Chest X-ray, AP view. Patient: 58 years old, sex M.
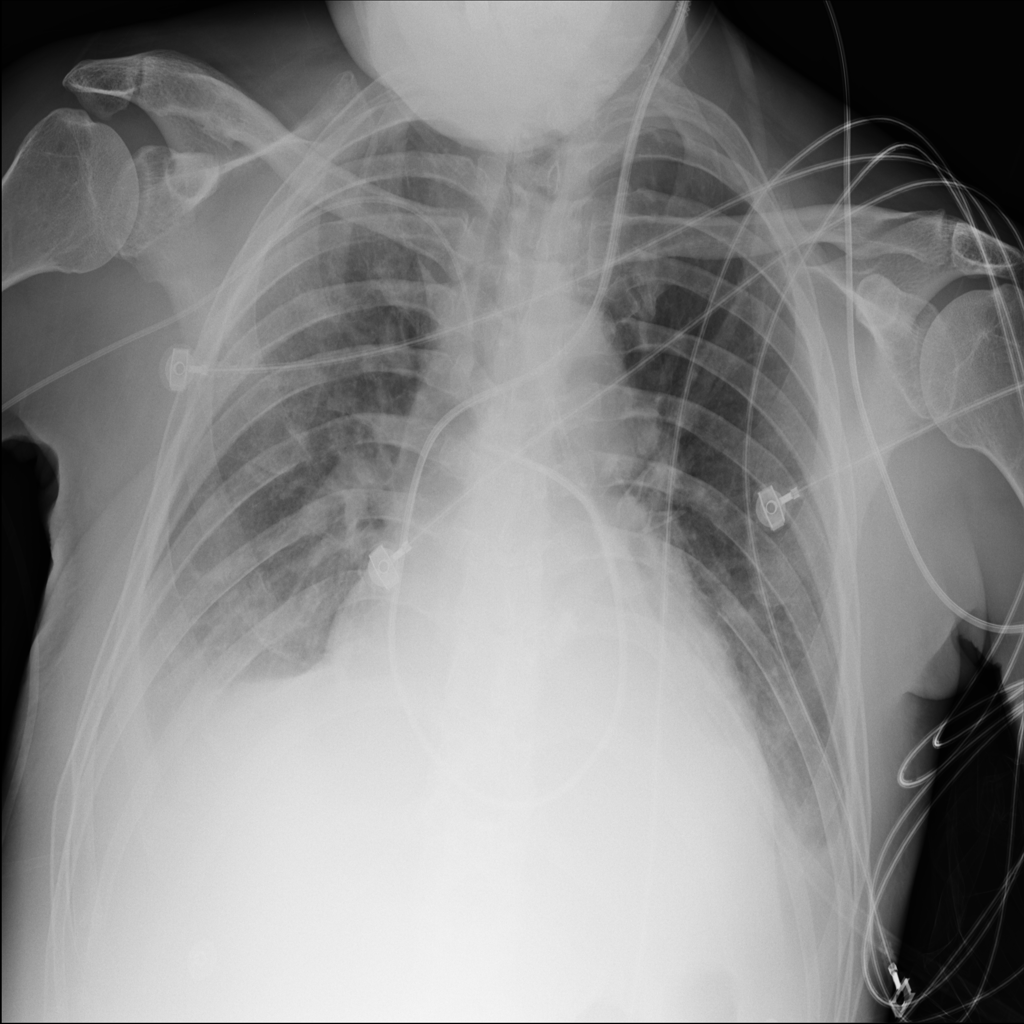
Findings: Consolidation, Effusion